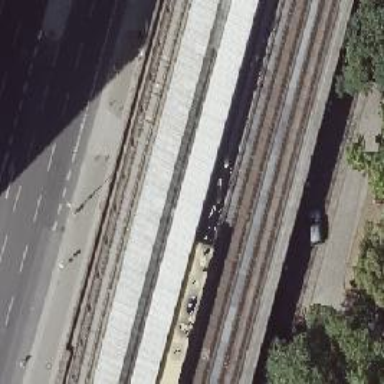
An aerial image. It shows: Viaduct bridge carrying electrified light rail line with ballastless tracks.